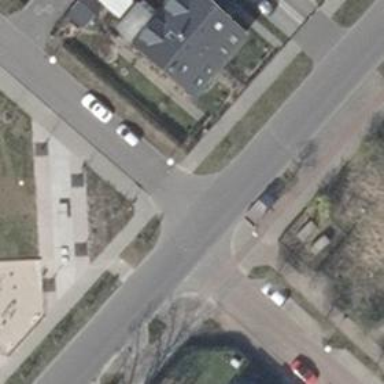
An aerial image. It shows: Unmarked crossing on the road.